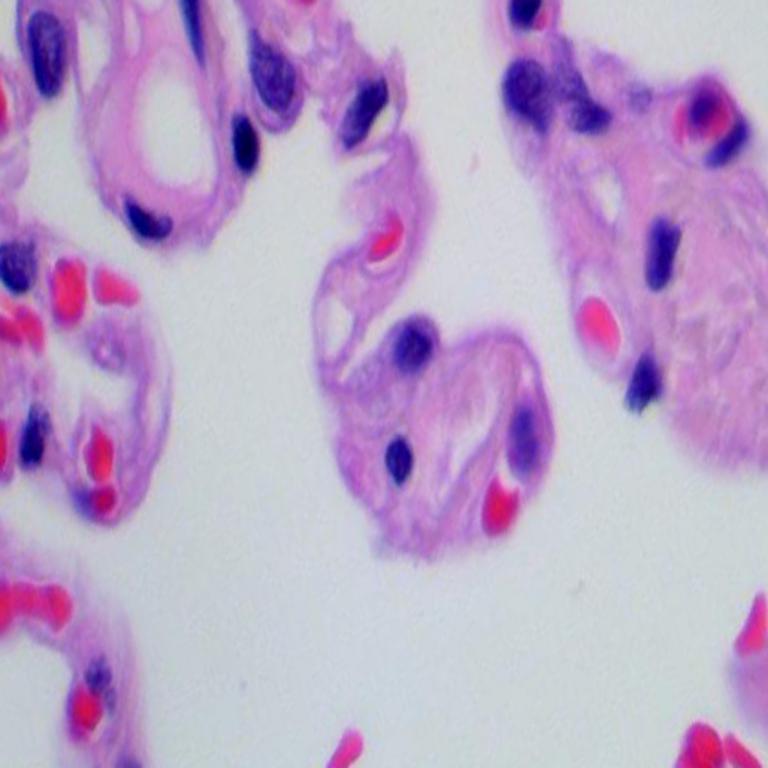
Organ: lung
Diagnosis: benign